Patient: sex F, age 78
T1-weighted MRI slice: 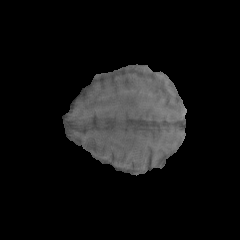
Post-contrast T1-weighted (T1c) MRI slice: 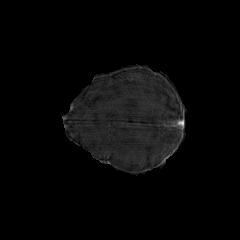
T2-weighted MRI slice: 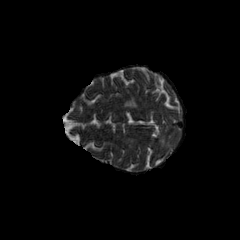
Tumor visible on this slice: no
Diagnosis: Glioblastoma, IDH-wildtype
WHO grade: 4